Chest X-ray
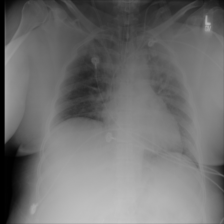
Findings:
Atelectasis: negative
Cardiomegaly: negative
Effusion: negative
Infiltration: positive
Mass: negative
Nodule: negative
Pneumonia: negative
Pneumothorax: negative
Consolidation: positive
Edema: positive
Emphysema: negative
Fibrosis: negative
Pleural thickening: negative
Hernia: negative